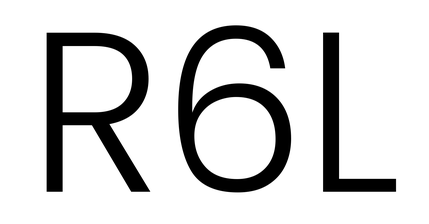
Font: Poppins-Light